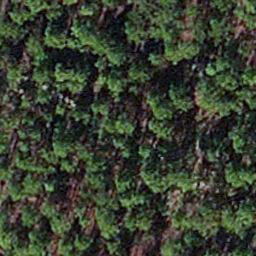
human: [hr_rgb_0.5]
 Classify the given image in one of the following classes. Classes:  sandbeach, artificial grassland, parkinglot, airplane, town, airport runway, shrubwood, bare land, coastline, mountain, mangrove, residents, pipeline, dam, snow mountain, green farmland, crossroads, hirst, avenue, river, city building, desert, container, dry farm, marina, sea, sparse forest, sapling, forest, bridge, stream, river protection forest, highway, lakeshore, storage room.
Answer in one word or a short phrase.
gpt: sapling